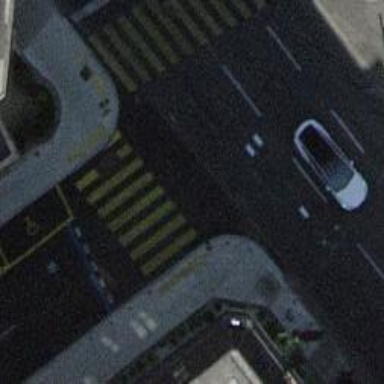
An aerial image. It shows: Crossing with traffic signals.